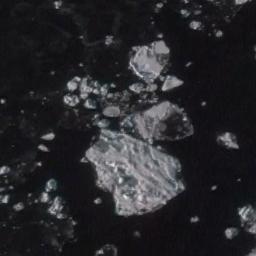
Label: sea_ice